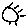
Label: sun